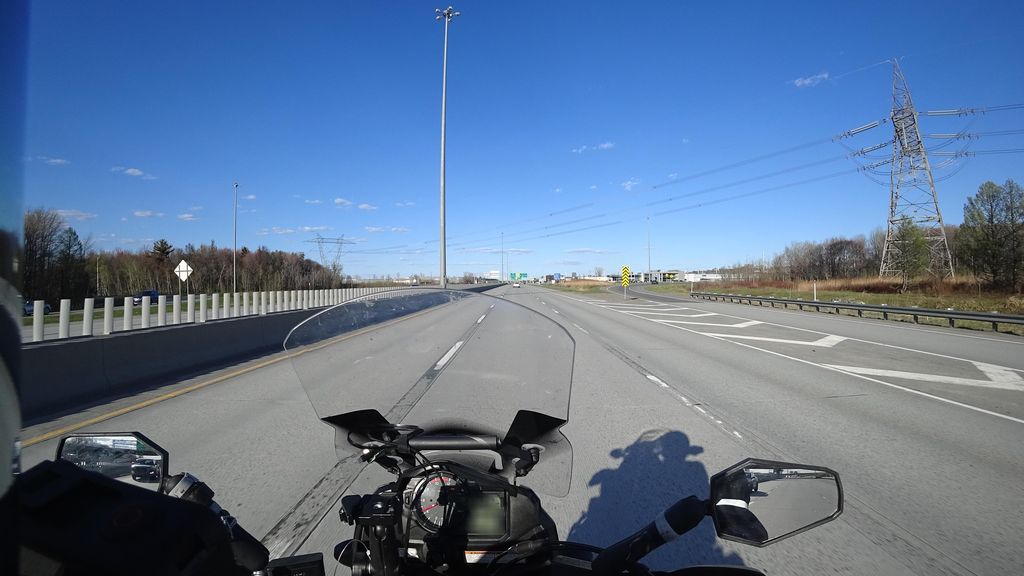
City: quebec_city